Question: I have the following basic SQL statement which uses the PIVOT command.
'''
SELECT *
FROM
(
--select statement that creates my dataset
) s
PIVOT (Max(incidentcount) for dept in ([dept1],[dept2])) p
'''
This does what I expect it to do, it gives me a count of incidents per reason with depts as my columns. My problem is the departments that I am using for my columns go from 1-60.
Is there anyway I can tell the query to use the column 'Department' to populate the 'PIVOT in' part. Obviously I want to avoid manually typing each department.
This is the sql that creates my dataset that I use in the pivot...
'''
SELECT Details, Department , count(*) NoIncidents
FROM myincidentdb
Group by Details, Department
'''

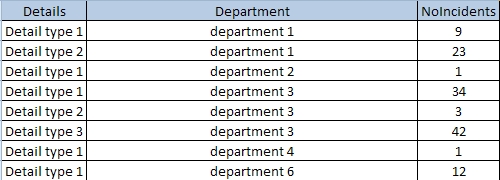
Answer: You will want to use dynamic sql to 'PIVOT' this, your code will be similar to this:
'''
DECLARE @cols AS NVARCHAR(MAX),
@query AS NVARCHAR(MAX)
select @cols = STUFF((SELECT DISTINCT ',' + QUOTENAME(dept)
from yourtablewithDepartments
FOR XML PATH(''), TYPE
).value('.', 'NVARCHAR(MAX)')
,1,1,'')
set @query = 'SELECT *
from
(
<your query goes here>
) src
pivot
(
max(incidentcount)
for dept in (' + @cols + ')
) piv '
execute(@query)
'''
If you post more details like table structure, etc then this can be refined to meet your needs.
Edit, based on your current query, it looks like you can use the following:
'''
DECLARE @cols AS NVARCHAR(MAX),
@query AS NVARCHAR(MAX),
@colsNull AS NVARCHAR(MAX)
select @cols = STUFF((SELECT distinct ',' + QUOTENAME(department)
from myincidentdb
FOR XML PATH(''), TYPE
).value('.', 'NVARCHAR(MAX)')
,1,1,'')
set @query = 'SELECT Details, ' + @cols + '
from
(
select Details, Department
from myincidentdb
) x
pivot
(
count(Department)
for Department in (' + @cols + ')
) p '
execute(@query)
'''
See <URL>